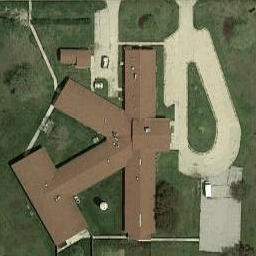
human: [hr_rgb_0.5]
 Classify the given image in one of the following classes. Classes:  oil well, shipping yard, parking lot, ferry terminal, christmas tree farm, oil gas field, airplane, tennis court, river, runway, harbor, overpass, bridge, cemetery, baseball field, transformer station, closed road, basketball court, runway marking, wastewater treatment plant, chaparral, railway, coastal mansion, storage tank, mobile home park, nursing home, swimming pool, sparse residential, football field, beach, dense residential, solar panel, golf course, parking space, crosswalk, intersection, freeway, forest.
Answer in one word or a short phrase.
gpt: nursing home